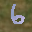
Label: 6